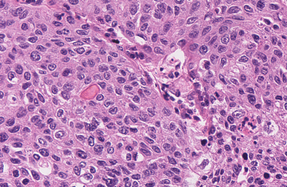
Tumor epithelial tissue: yes
Tumor-associated stroma tissue: no
Normal tissue: no